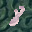
Label: 8